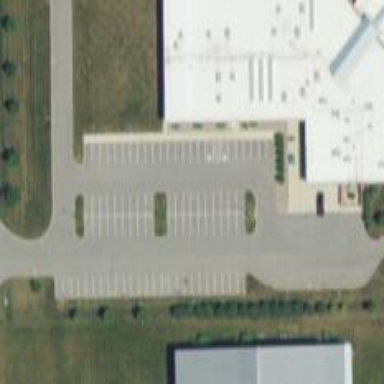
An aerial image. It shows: Parking aisle designated as service road.